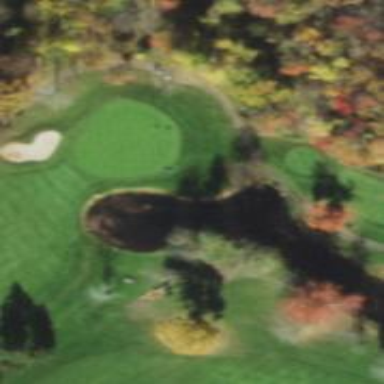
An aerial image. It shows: Water hazard in golf course. The hazard is natural water feature.